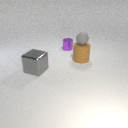
large brown rubber cylinder to the right of large gray metal cube